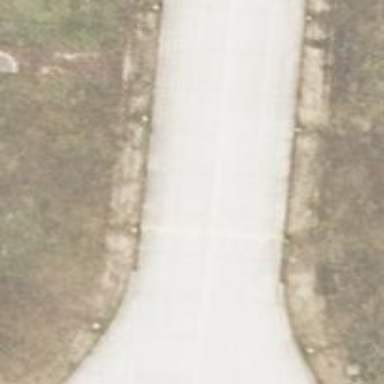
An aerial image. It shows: Runway holding position.